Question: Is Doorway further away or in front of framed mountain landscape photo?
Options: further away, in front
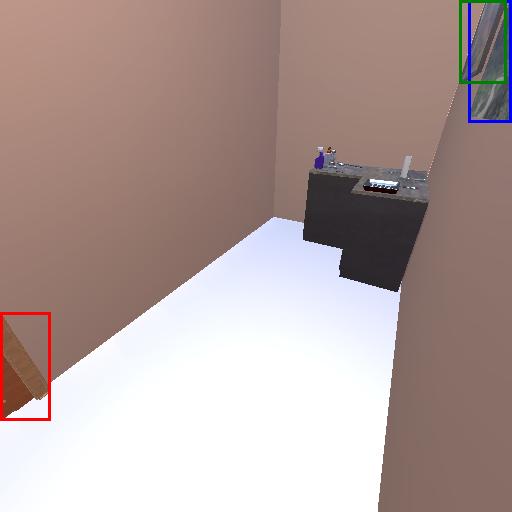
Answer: further away